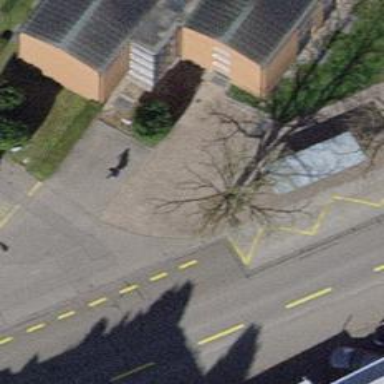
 serving as platform for public transportation."